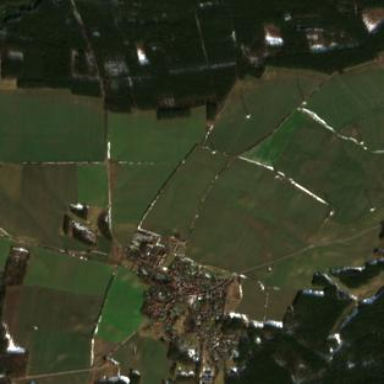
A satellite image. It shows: Picturesque farmland scene.